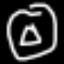
Label: donut